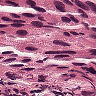
Metastatic tissue present: yes